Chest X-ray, PA view. Patient: 20 years old, sex M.
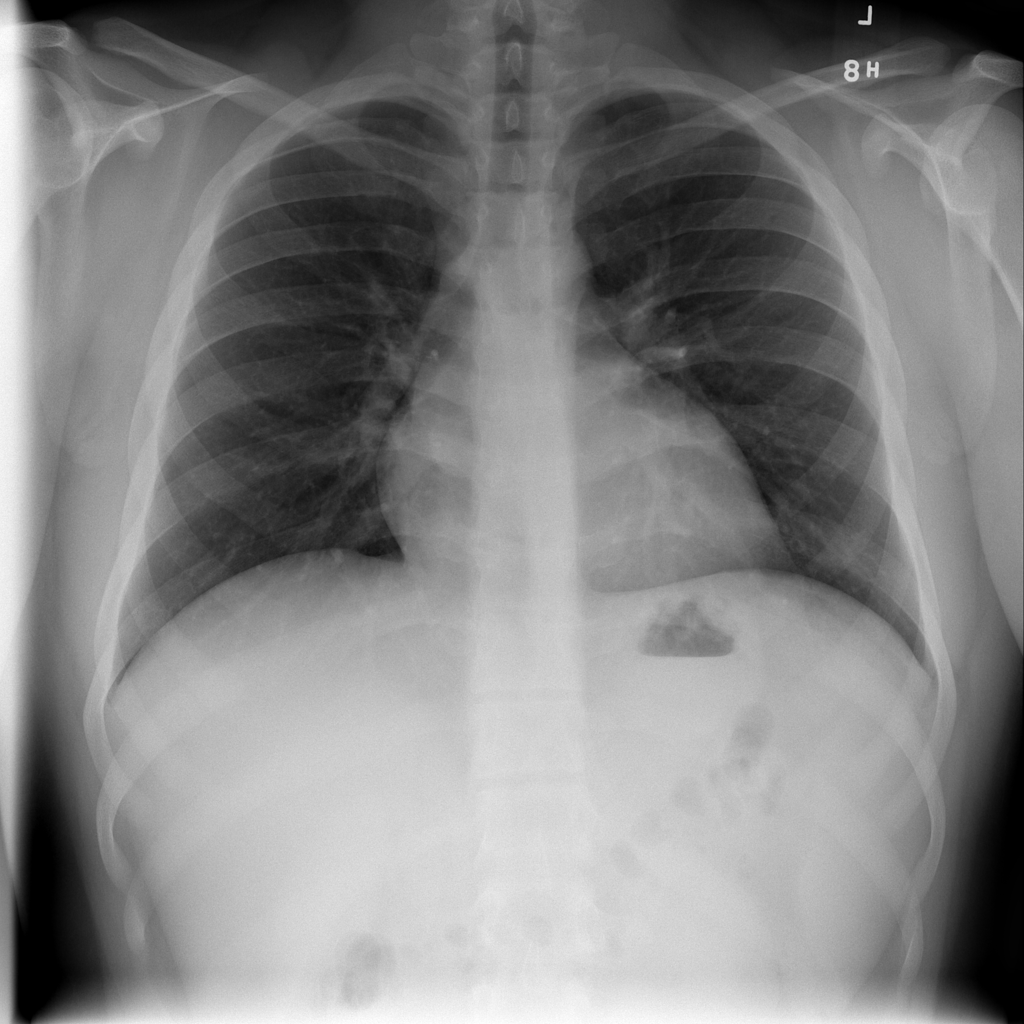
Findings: No Finding